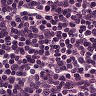
Metastatic tissue present: no